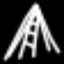
Label: The Eiffel Tower